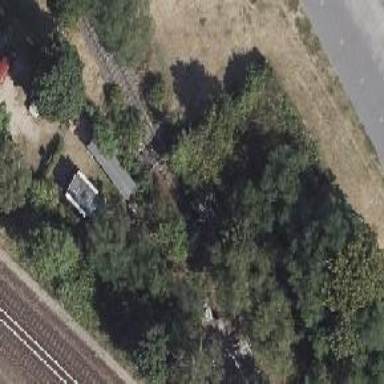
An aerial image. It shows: Disused railway track that holds historic significance.